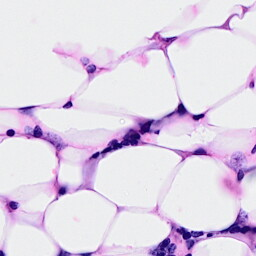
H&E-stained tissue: Breast